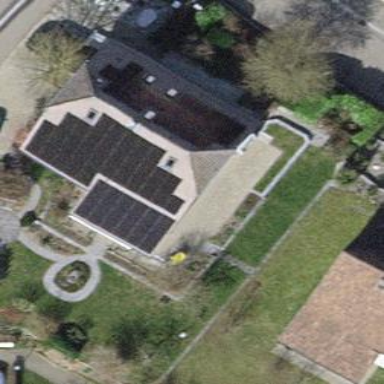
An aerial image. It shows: Detached building with half-hipped roof.